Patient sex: M
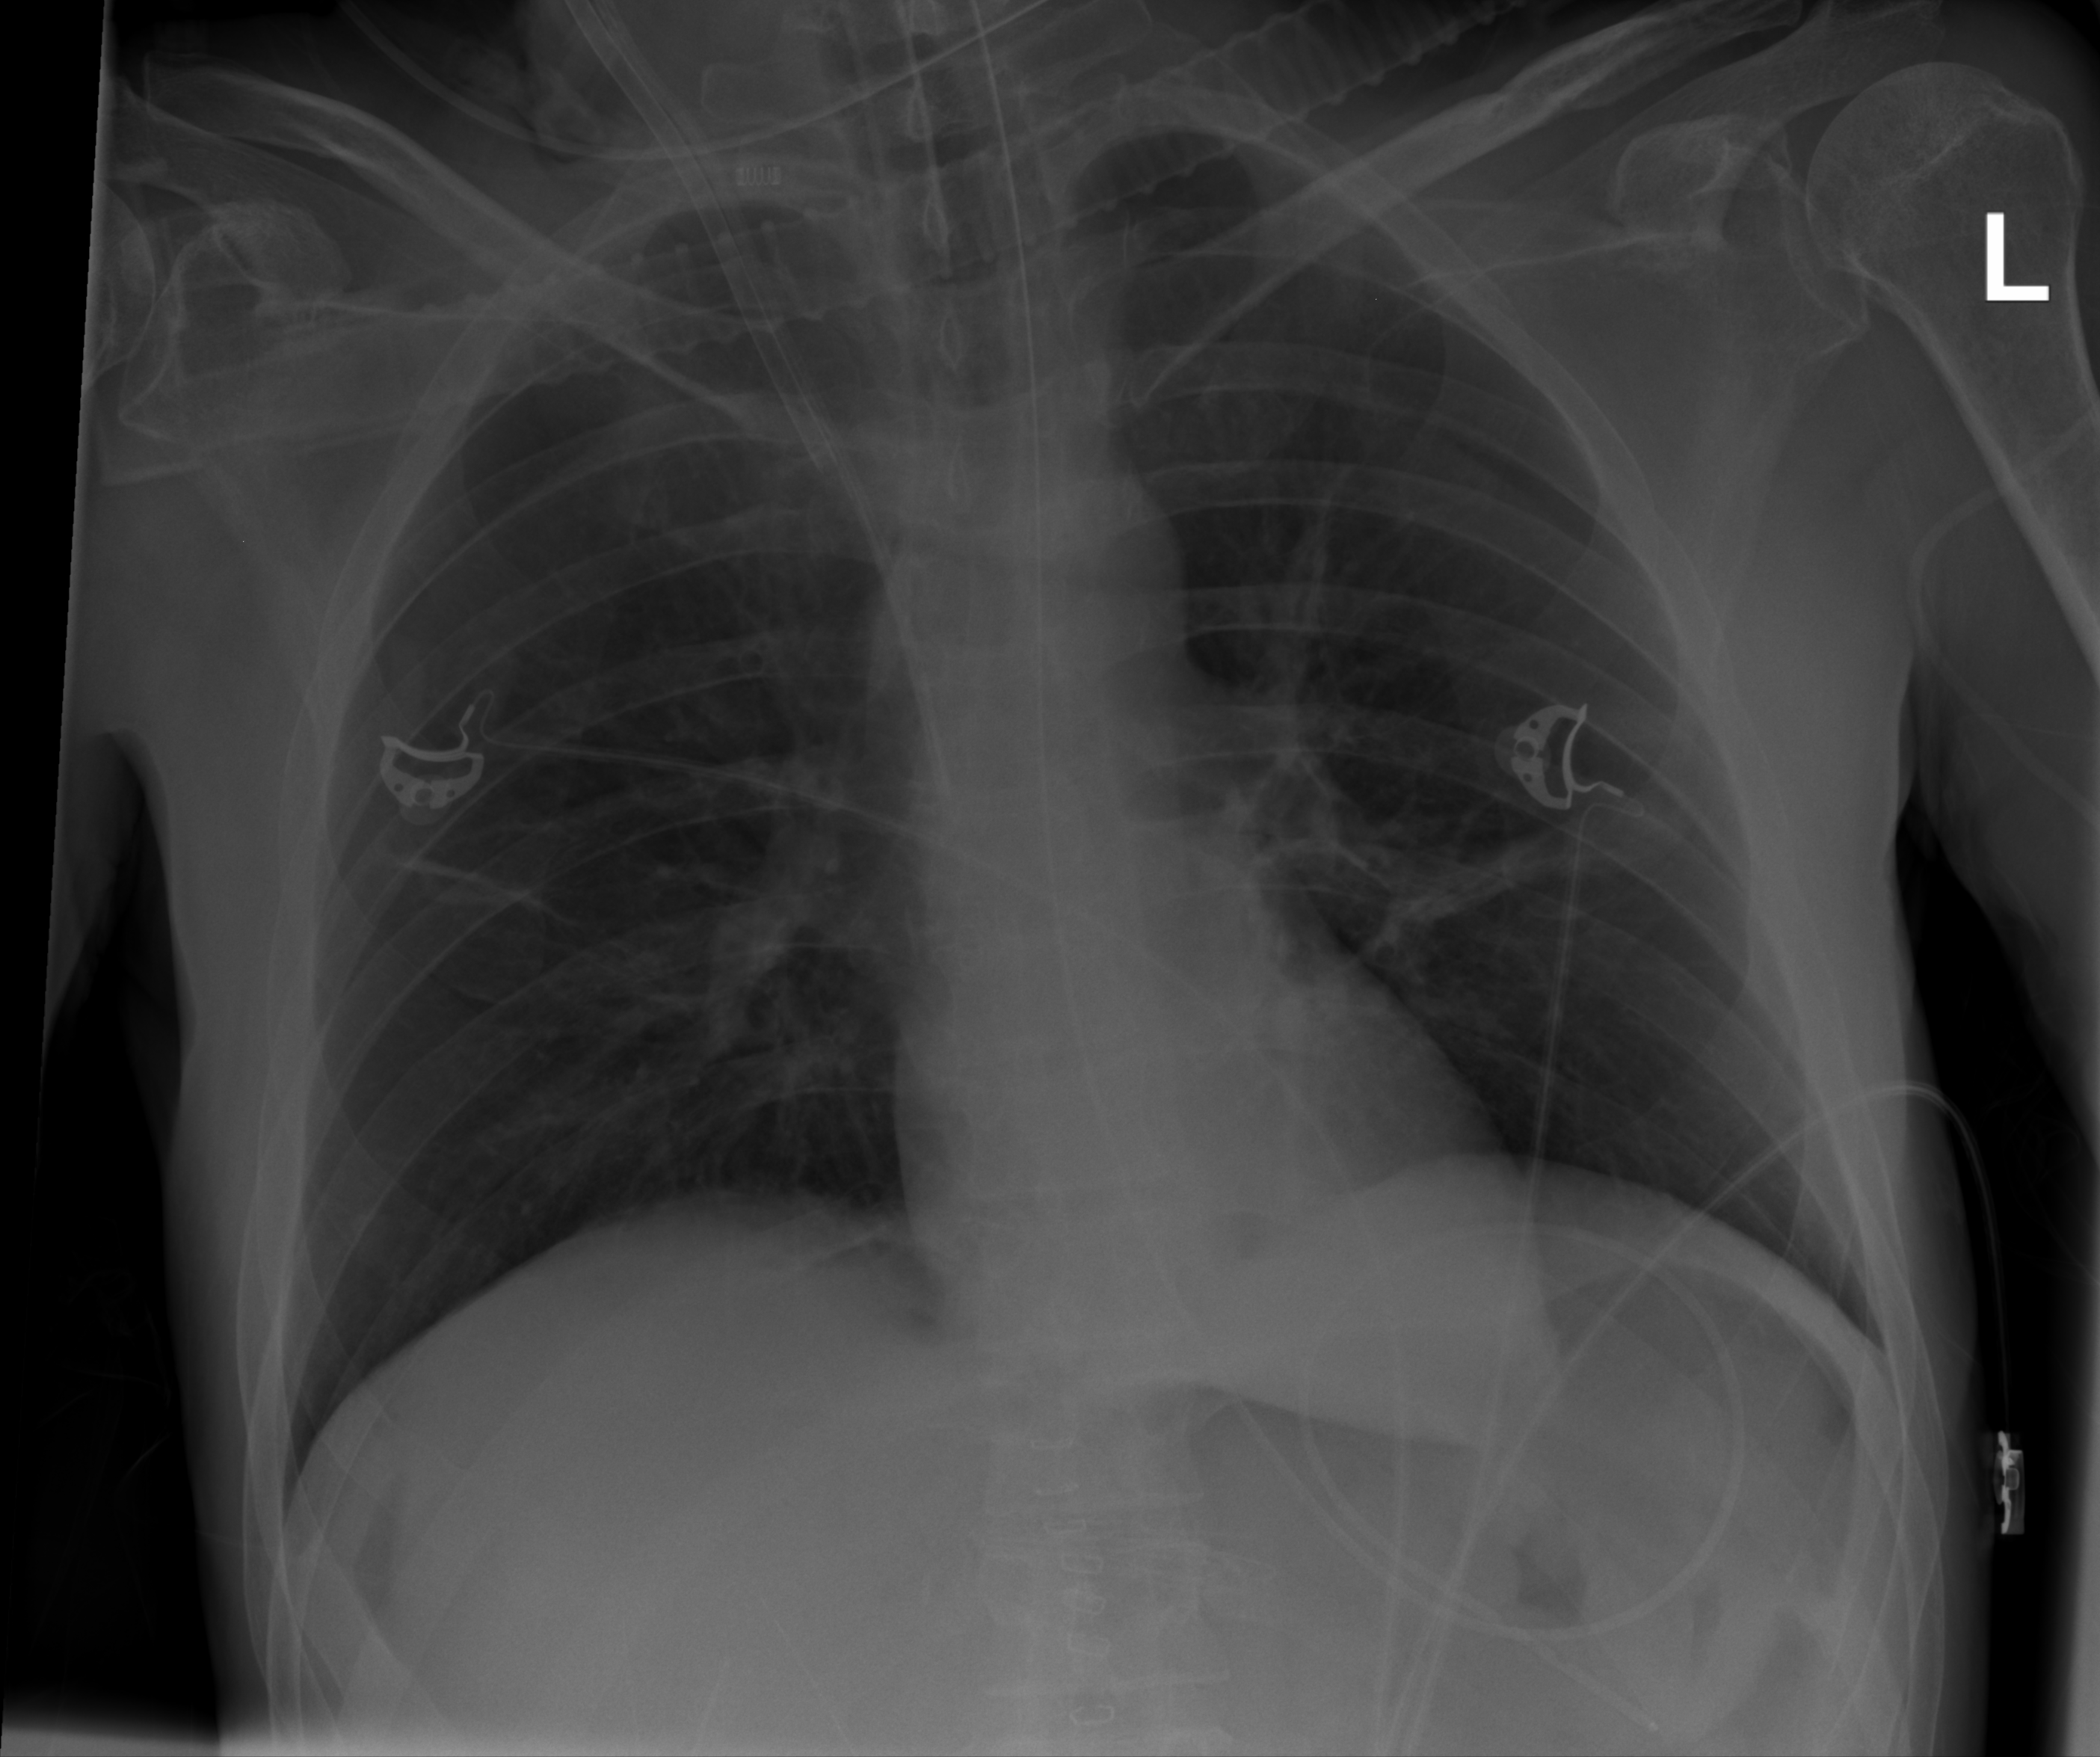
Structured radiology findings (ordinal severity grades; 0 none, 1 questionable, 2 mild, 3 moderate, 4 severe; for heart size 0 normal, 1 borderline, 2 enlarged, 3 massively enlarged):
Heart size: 0
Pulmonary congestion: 0
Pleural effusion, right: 0
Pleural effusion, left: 0
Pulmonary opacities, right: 0
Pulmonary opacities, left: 0
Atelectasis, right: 0
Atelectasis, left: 2